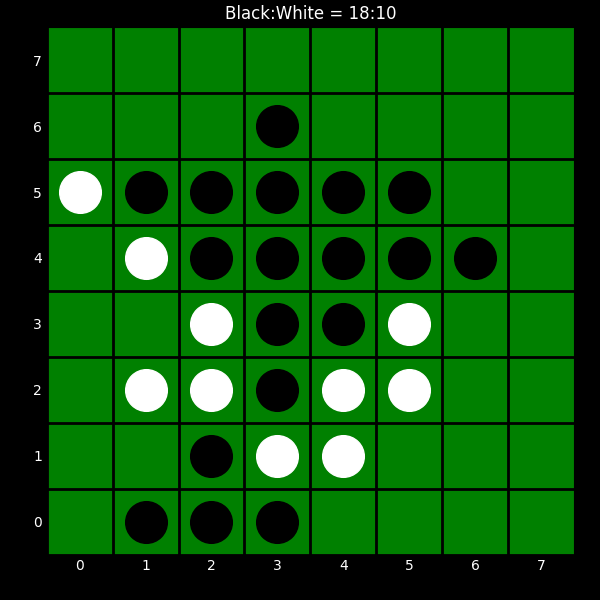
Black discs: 18
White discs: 10